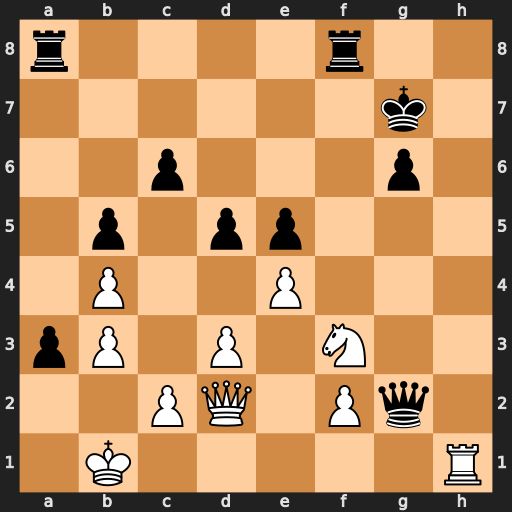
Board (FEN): r4r2/6k1/2p3p1/1p1pp3/1P2P3/pP1P1N2/2PQ1Pq1/1K5R
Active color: w
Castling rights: -
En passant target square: -
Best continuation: Qh6+ Kf6 Rg1 Rh8 Qxh8+ Rxh8 Rxg2